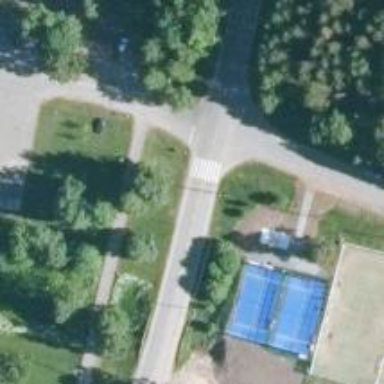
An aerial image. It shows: Road with "give way" sign.